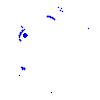
Particle: pion